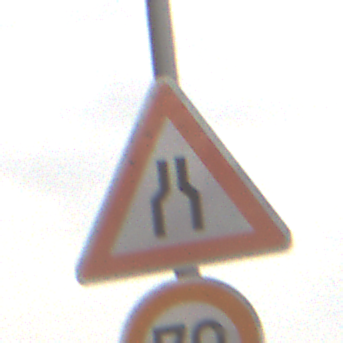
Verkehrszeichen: VerengteFahrbahn
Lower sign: Geschwindigkeit70
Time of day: MorningAfternoon
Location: Outdoor (Nature)
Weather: Overcast
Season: NotSpecified
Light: Natural